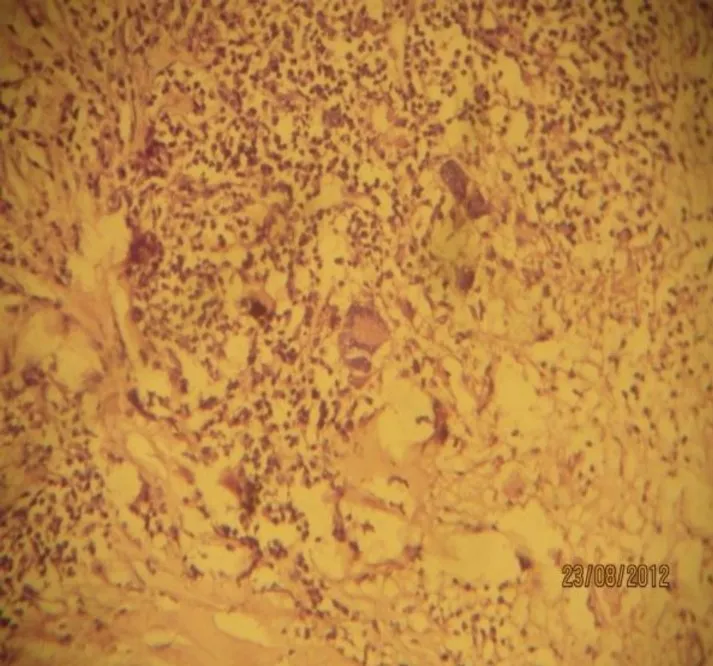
HPR showing Epitheloid cell & LGC without necrosis (Case 3.
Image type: pathology (h&e)